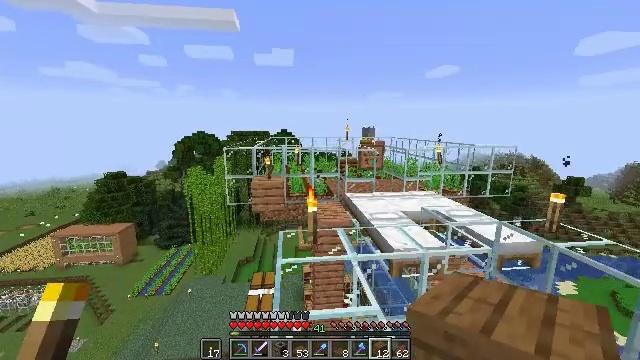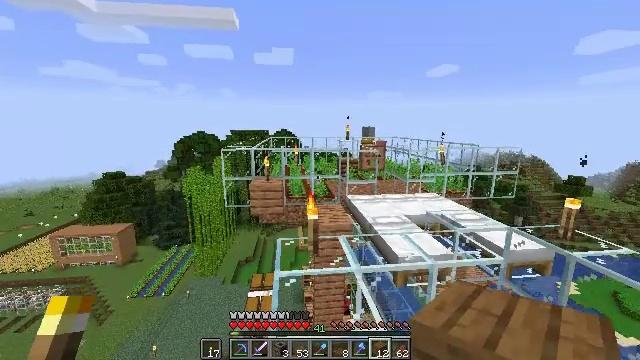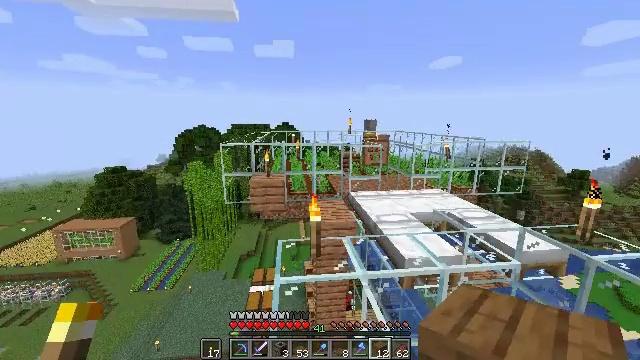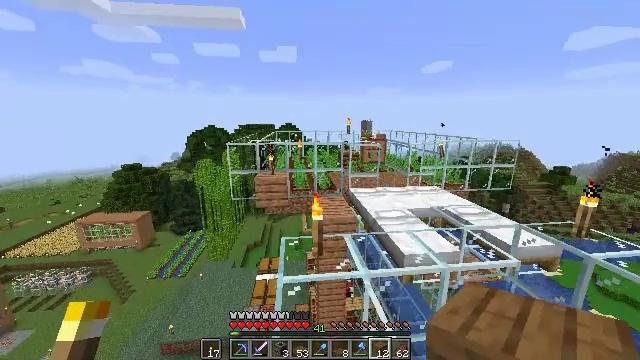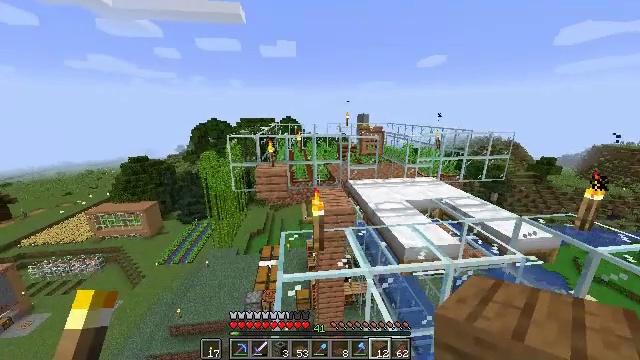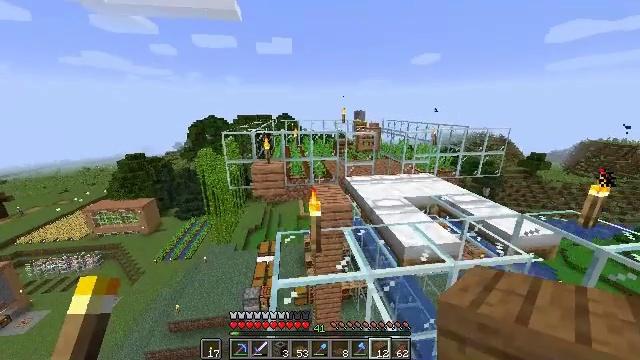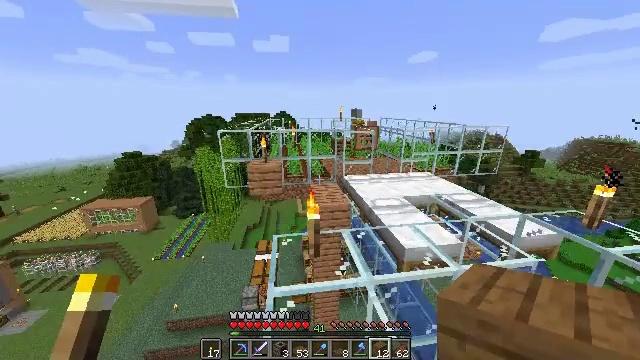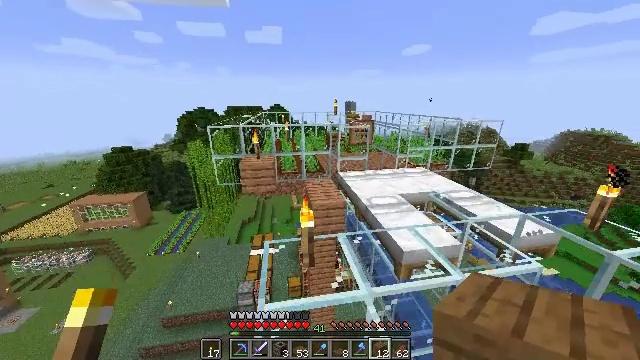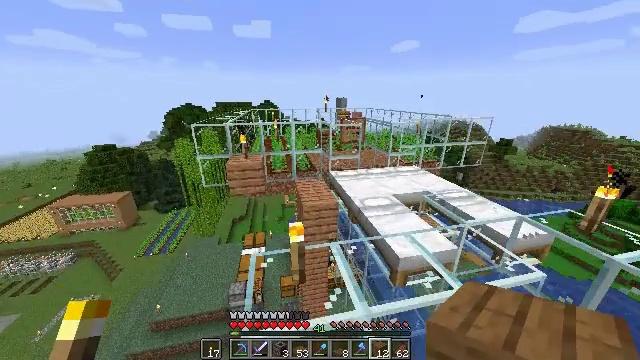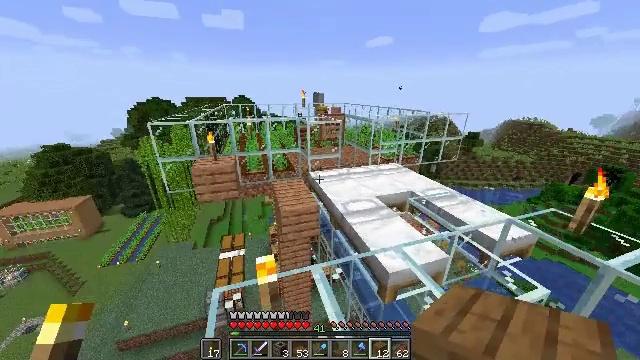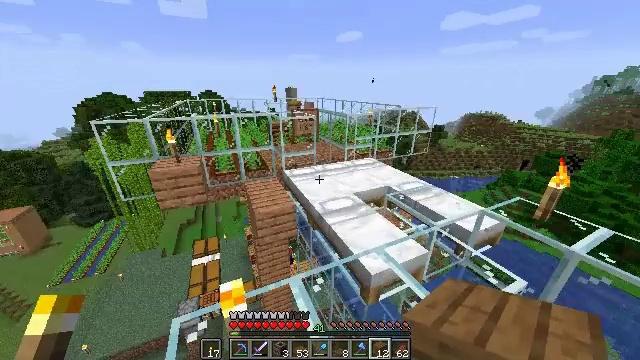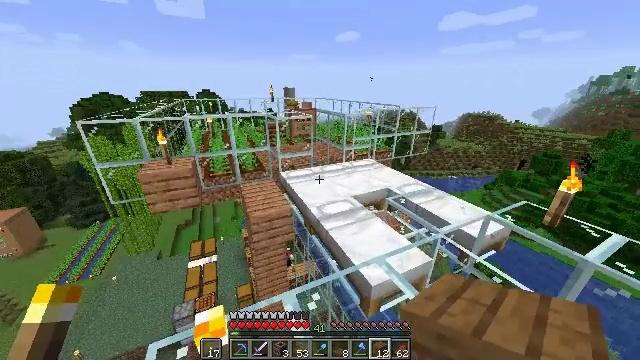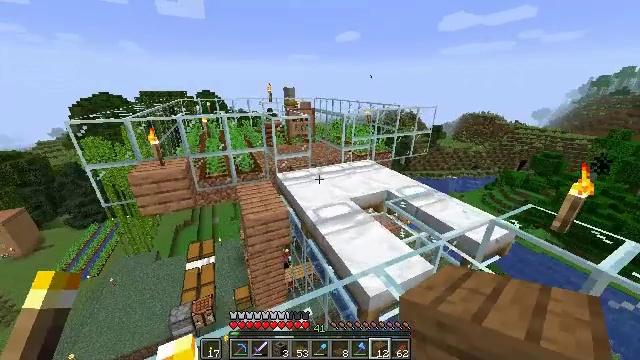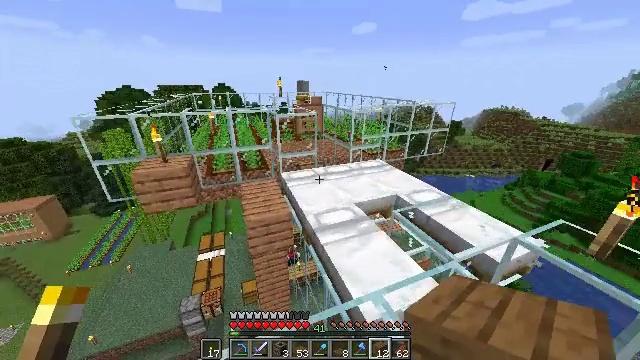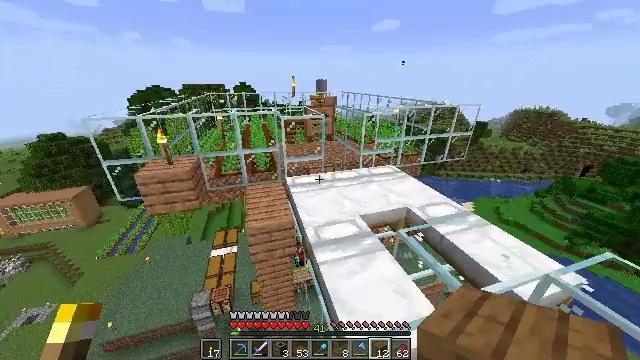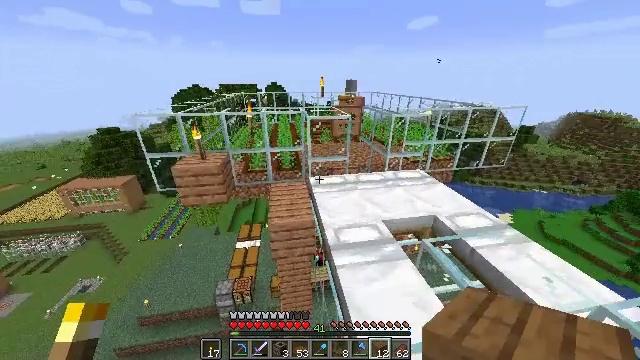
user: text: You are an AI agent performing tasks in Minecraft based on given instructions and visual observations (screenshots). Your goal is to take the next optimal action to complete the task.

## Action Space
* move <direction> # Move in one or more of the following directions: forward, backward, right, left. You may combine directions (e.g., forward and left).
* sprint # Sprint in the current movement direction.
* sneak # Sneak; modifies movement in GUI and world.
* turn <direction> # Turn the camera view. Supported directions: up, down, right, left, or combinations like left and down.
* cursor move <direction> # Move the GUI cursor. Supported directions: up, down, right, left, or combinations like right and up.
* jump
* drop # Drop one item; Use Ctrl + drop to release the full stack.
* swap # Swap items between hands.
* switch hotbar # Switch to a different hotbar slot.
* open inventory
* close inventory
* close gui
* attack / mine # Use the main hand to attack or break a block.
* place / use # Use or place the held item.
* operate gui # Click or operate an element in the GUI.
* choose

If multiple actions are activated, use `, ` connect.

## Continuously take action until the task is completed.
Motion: motion action
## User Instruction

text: Put iron ingots in the crafting grid to craft a minecart.
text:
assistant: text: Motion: move forward
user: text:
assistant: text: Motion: move forward, sprint, turn down
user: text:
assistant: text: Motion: move forward, sprint, turn down
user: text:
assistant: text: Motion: move forward, sprint, turn down
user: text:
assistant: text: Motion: move forward, turn down
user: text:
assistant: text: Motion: move forward
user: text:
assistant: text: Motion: move forward, sprint, turn right and down
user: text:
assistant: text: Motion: move forward, sprint, turn right
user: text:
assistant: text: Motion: move forward, sprint, turn right and down
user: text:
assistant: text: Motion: move forward, turn right and down
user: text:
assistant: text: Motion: move forward and move right
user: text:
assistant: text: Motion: move forward and move right
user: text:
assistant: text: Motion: move forward and move right, turn left and down
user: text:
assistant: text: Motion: move forward and move right, turn left
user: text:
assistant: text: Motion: move forward and move right, turn left
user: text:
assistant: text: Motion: move forward, sprint, turn left
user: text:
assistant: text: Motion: move forward, sprint, turn left
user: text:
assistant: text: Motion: move forward, sprint, turn left
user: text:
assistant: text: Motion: move forward, sprint
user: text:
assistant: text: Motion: move forward
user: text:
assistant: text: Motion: move forward, sprint
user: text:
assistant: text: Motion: move forward, sprint
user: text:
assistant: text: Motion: move forward, sprint
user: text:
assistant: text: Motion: move forward
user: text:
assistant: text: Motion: move forward
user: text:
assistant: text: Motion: move forward
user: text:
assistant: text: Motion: move forward
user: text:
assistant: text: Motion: move forward
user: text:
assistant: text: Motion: move forward
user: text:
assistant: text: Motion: move forward, turn left and down